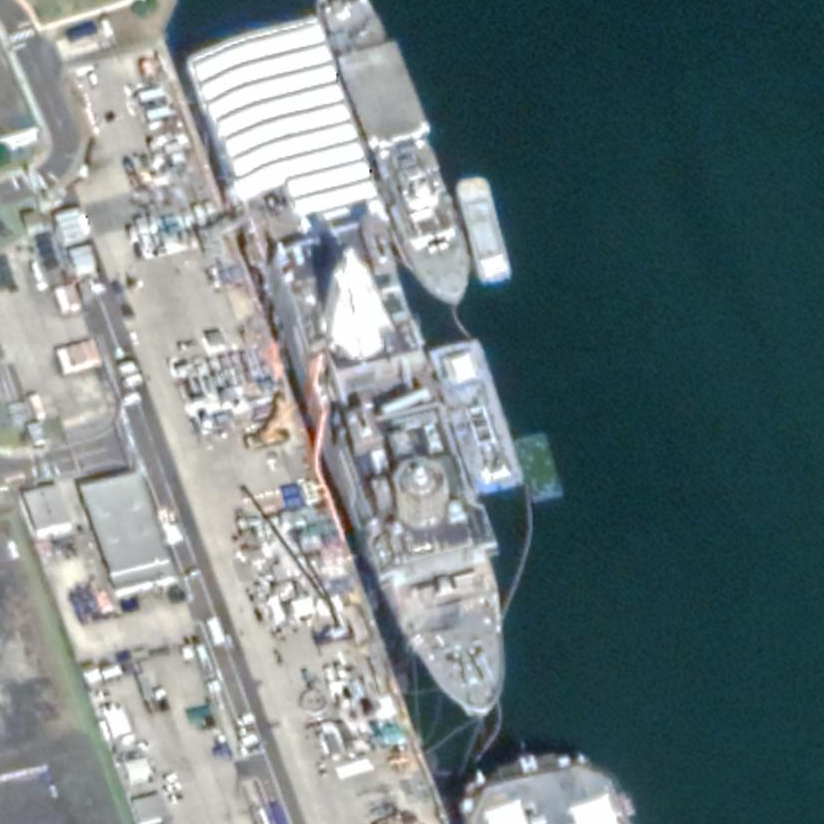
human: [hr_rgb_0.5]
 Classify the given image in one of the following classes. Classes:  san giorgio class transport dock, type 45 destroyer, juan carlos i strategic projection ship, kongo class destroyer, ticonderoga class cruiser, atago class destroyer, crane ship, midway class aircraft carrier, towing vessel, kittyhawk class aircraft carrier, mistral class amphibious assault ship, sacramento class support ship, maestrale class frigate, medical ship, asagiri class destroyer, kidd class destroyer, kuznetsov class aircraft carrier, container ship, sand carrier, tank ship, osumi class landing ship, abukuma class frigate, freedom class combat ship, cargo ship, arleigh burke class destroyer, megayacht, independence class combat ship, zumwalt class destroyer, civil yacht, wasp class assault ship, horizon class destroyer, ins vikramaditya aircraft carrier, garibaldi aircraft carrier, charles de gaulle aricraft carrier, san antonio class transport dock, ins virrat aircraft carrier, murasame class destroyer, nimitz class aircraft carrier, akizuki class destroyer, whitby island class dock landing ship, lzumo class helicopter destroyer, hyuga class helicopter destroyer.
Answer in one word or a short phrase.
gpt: San Antonio class transport dock